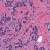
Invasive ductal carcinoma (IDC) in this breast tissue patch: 1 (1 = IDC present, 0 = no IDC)